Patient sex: F
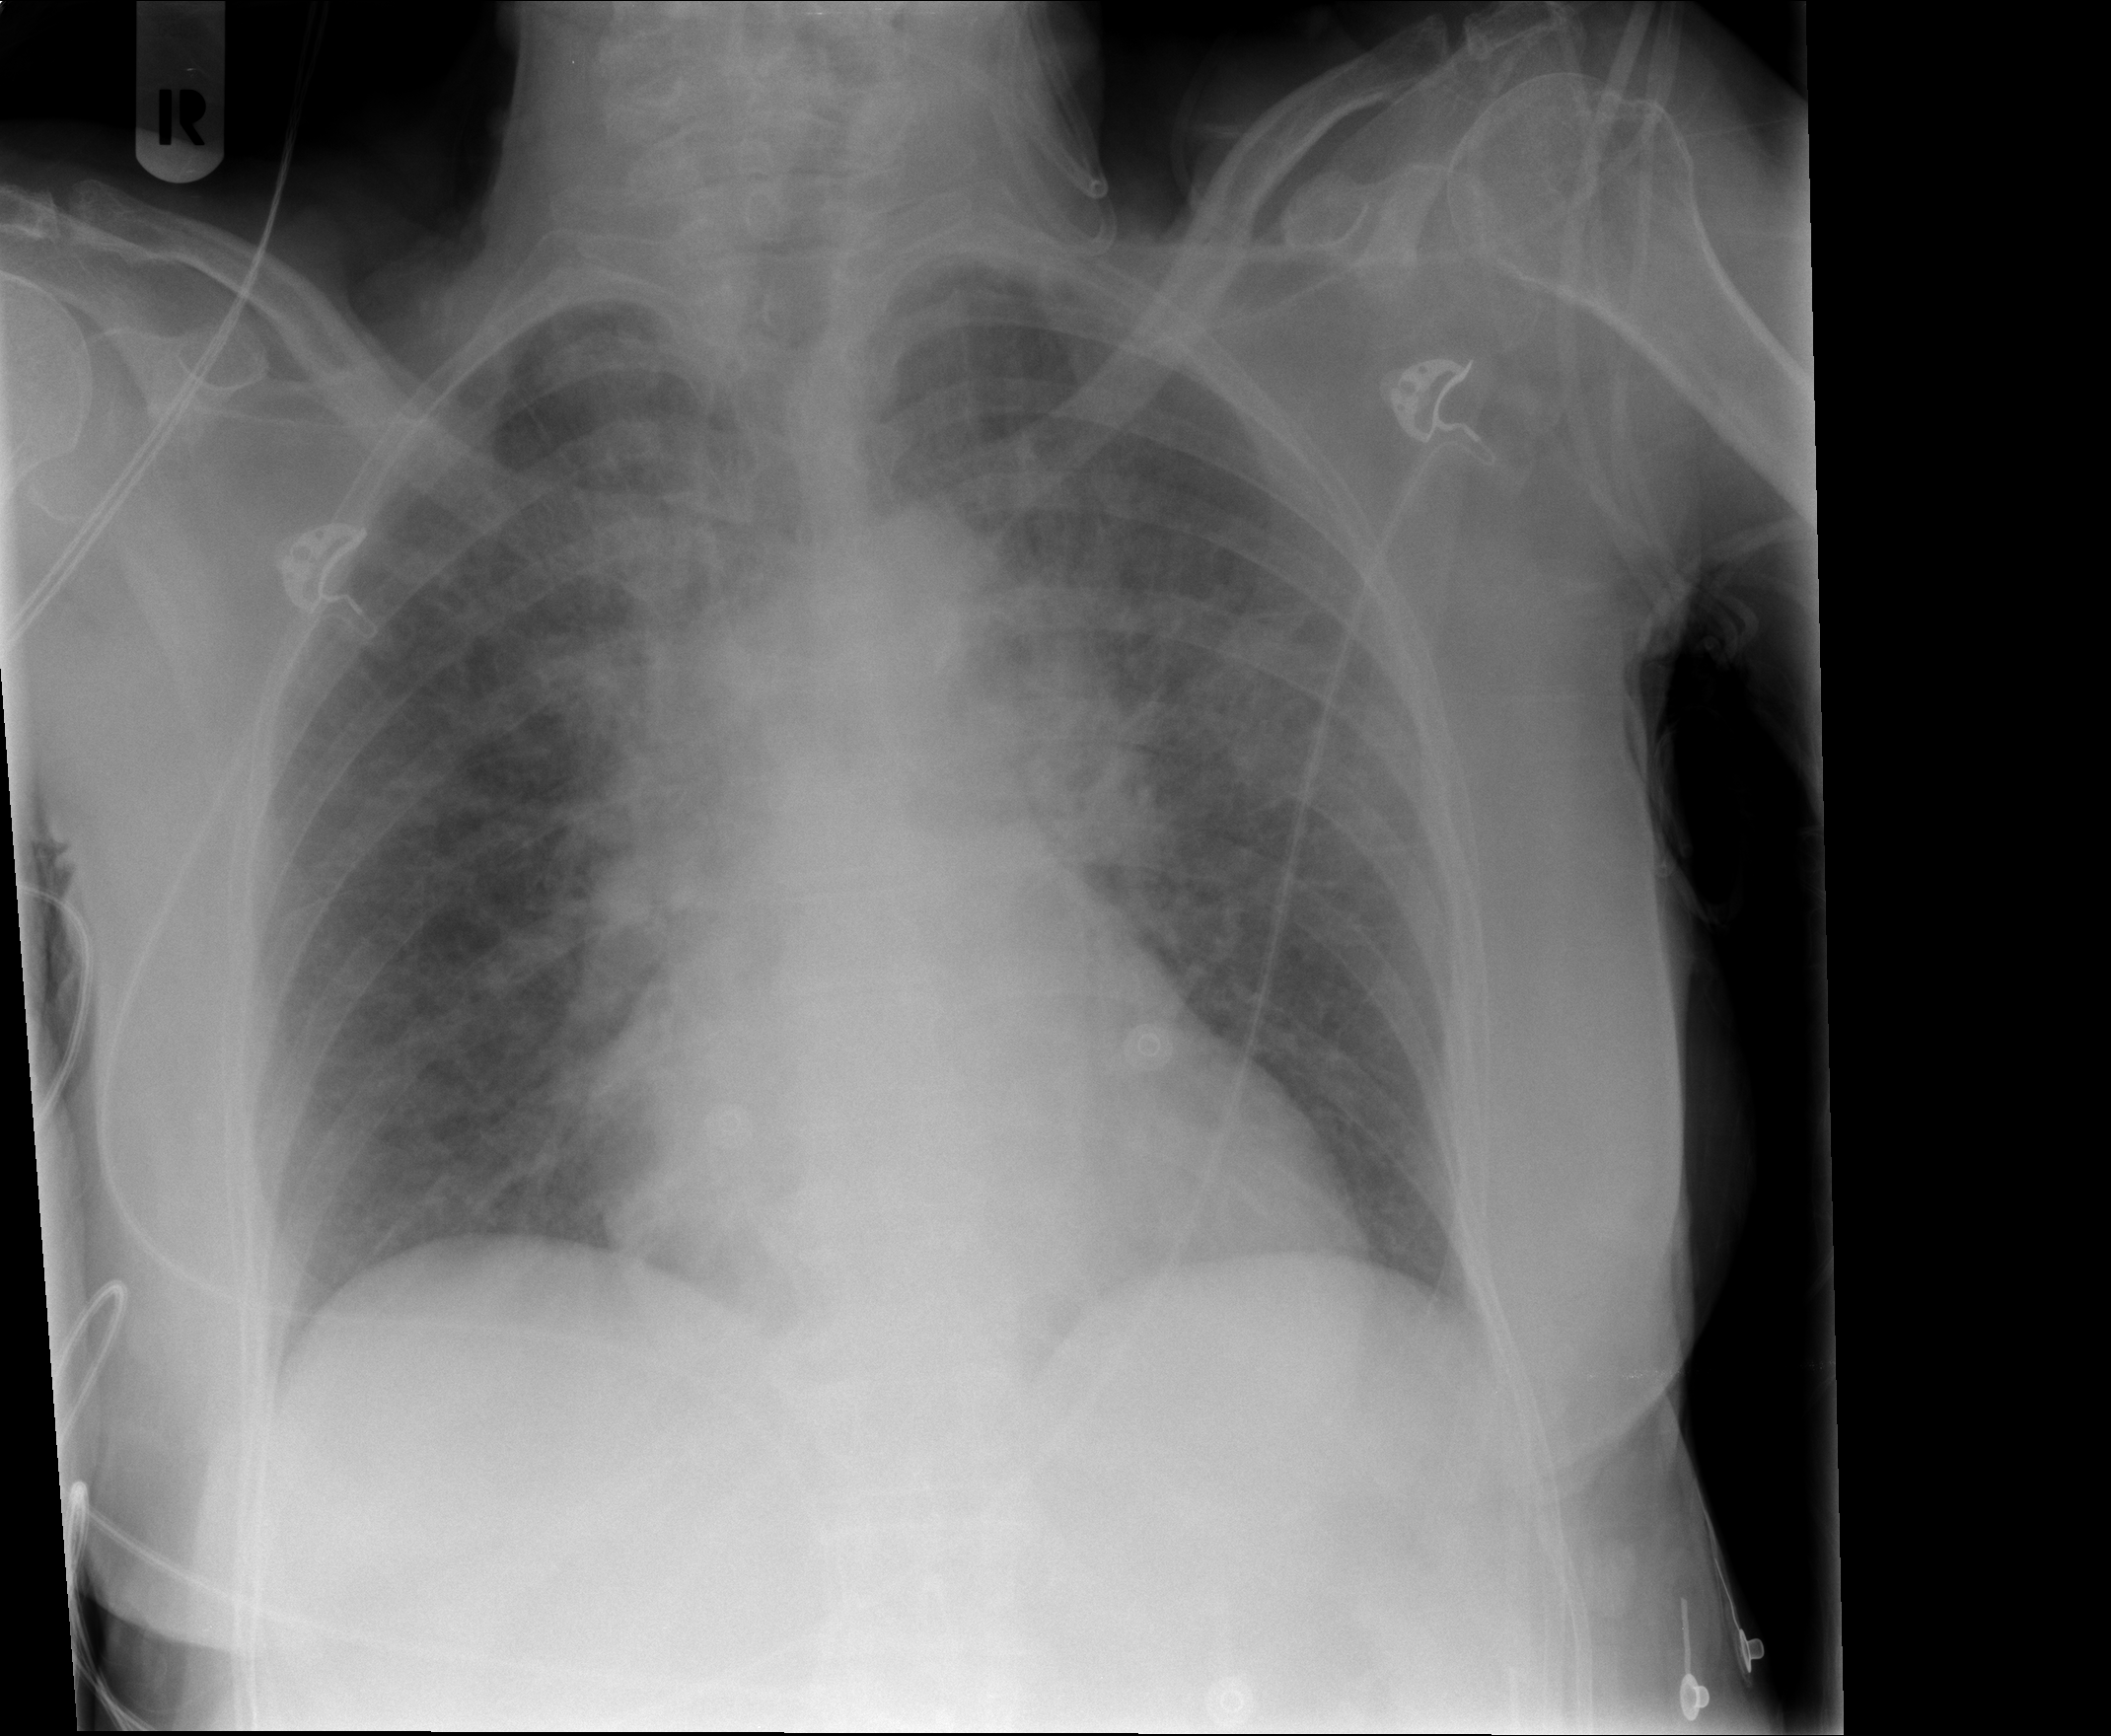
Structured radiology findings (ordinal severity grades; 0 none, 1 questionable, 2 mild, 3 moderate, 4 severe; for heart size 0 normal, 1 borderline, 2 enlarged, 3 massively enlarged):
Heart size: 0
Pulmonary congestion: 0
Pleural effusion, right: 0
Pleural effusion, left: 0
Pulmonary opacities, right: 2
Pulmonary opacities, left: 3
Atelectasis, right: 0
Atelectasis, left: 0